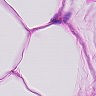
Metastatic tissue present: no